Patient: sex M, age 51
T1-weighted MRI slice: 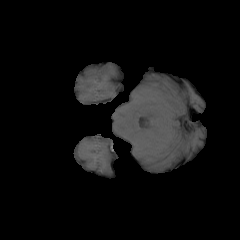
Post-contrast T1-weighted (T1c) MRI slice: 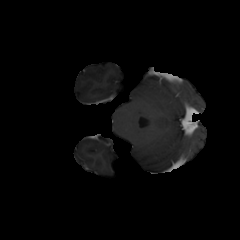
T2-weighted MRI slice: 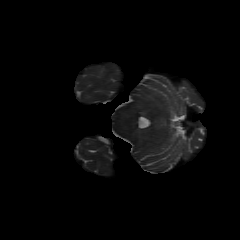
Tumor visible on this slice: no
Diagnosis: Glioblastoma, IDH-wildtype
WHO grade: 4